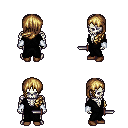
a pixel art fantasy rpg character, male body template, skeleton, gray robe, magenta pants, blonde left-swept hairstyle, white cloth bracers, brown shoes, dagger, four views (front, back, left, right), 2x2 character sprite sheet, small pixel art, hard edges, no anti-aliasing